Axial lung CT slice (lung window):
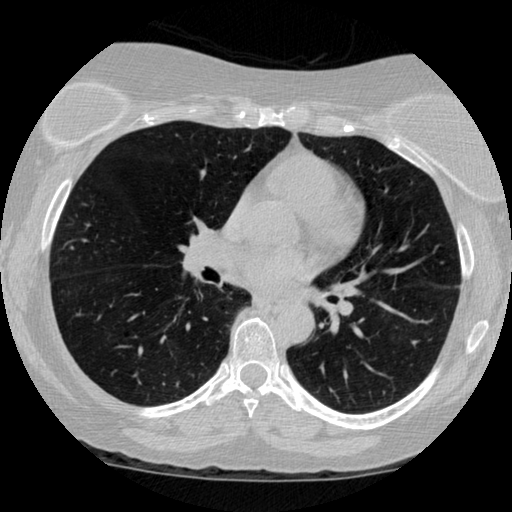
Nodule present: no